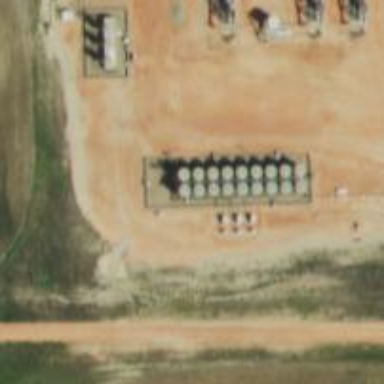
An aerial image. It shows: Storage tank that is man-made.